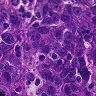
Metastatic tissue present: yes